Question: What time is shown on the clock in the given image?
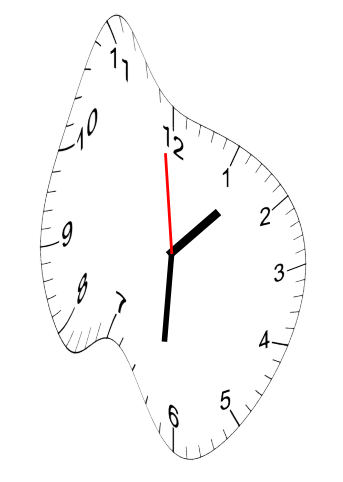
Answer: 01:30:59